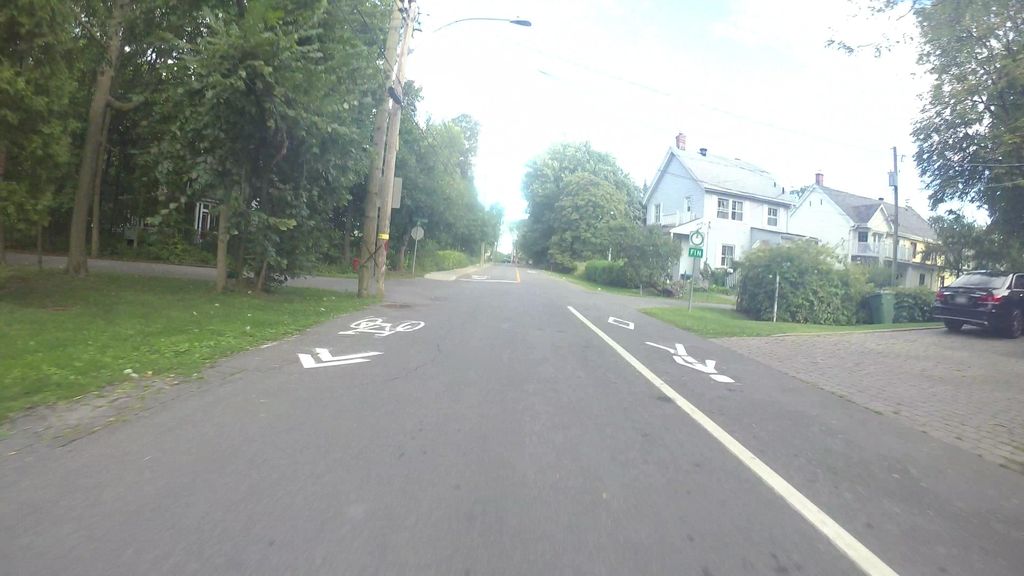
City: montreal